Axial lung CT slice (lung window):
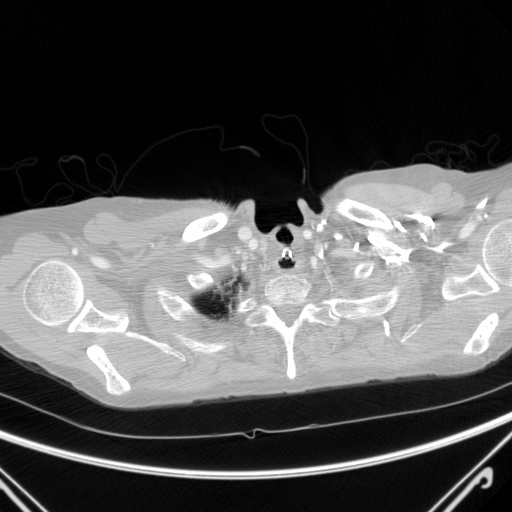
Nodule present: no